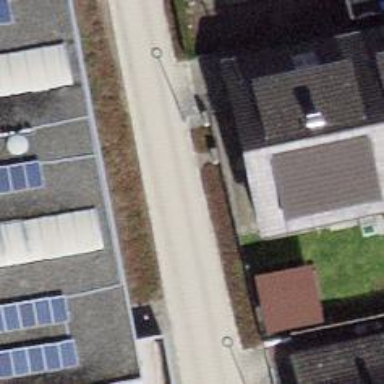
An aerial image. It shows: Living street paved with paving stones.